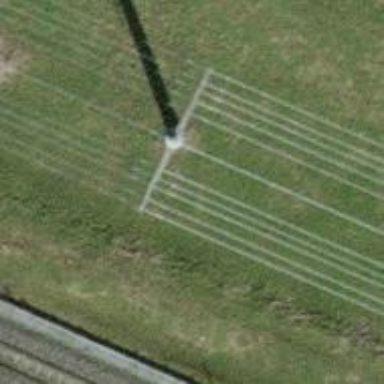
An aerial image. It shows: Concrete power pole.